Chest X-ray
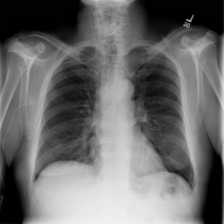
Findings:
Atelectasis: negative
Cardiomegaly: negative
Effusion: negative
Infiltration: negative
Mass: negative
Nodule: negative
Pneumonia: negative
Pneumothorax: negative
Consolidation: negative
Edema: negative
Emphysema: negative
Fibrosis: negative
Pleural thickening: negative
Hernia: negative